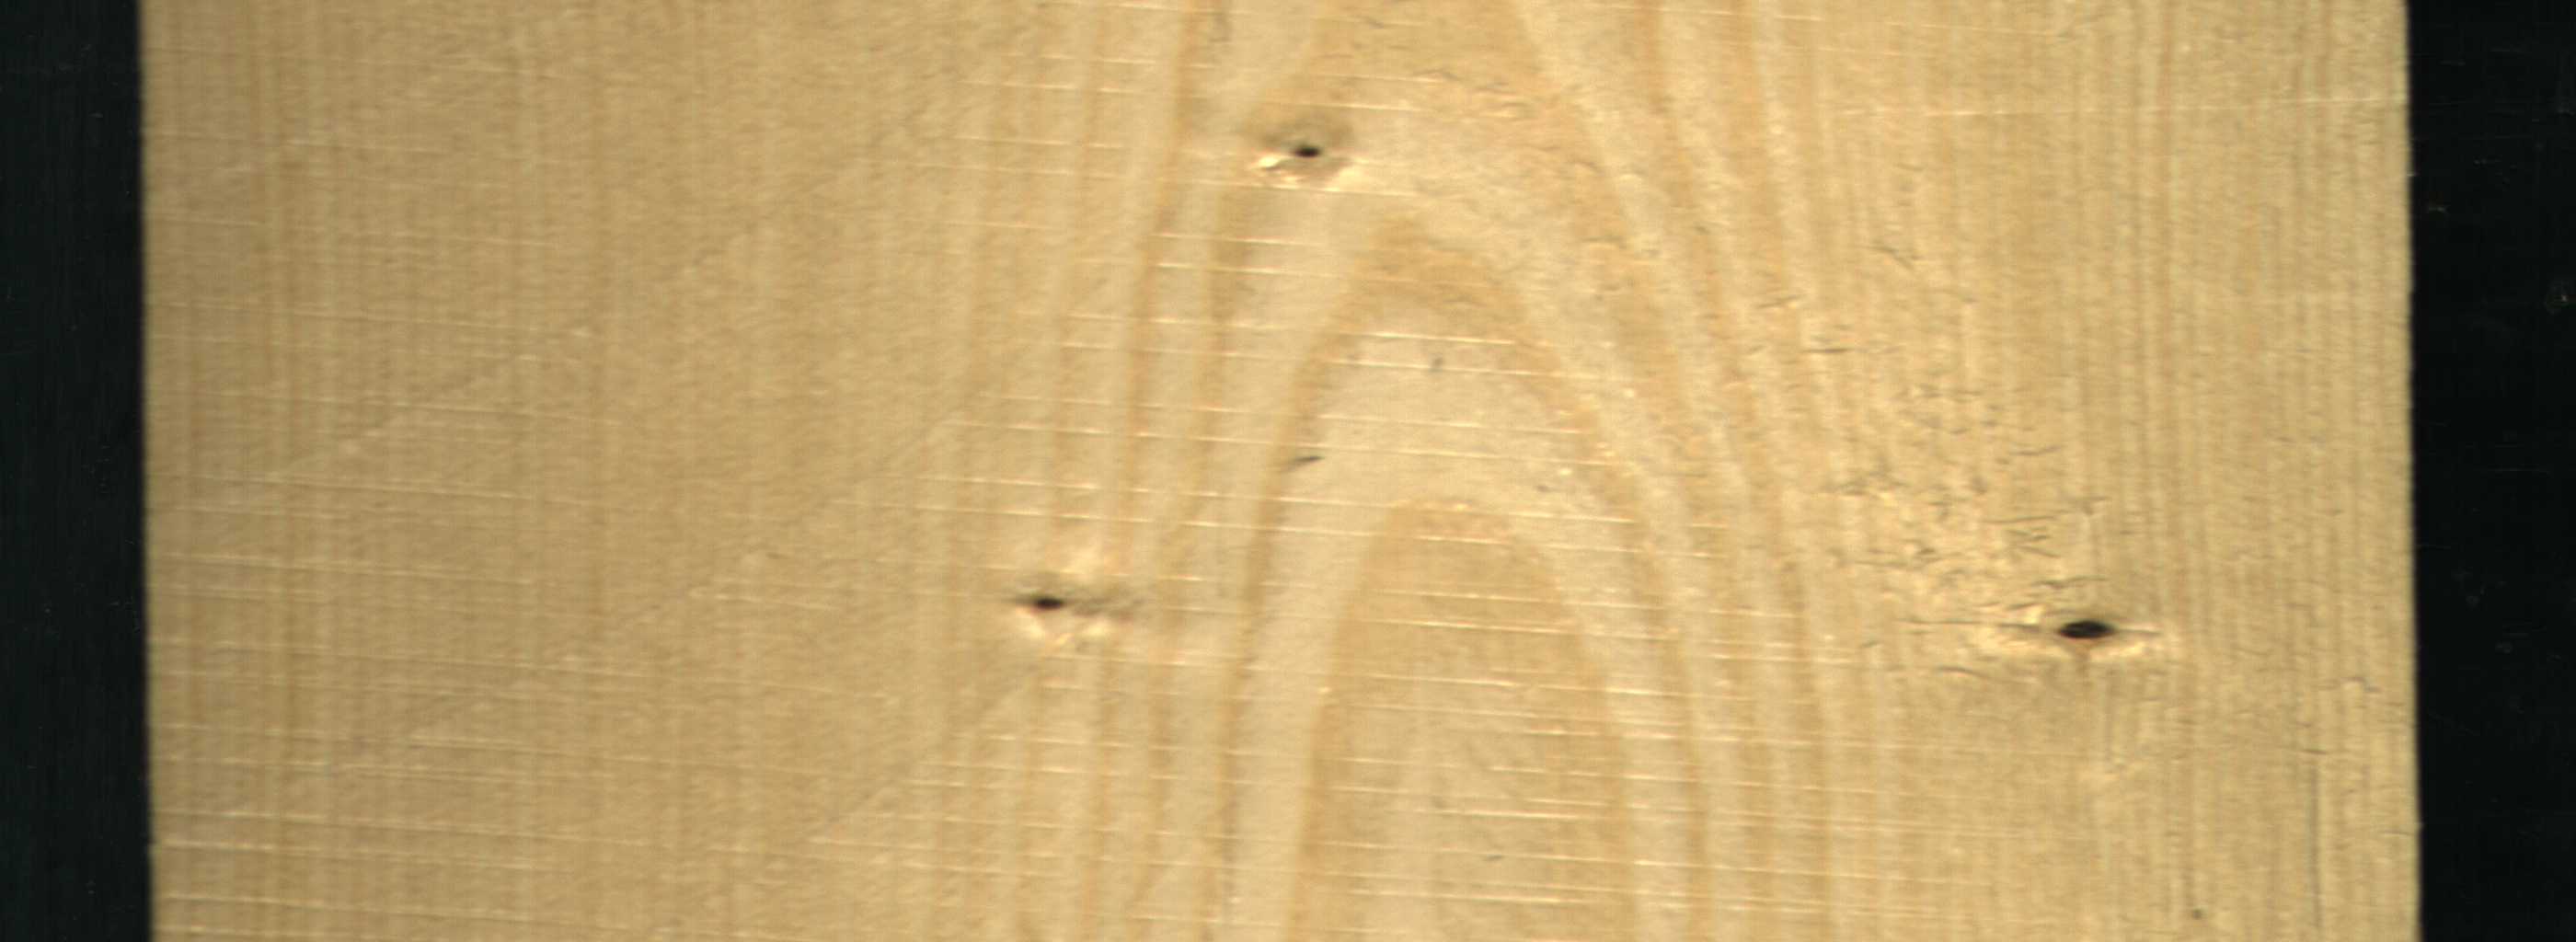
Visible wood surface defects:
Dead_Knot
Dead_Knot
Dead_Knot